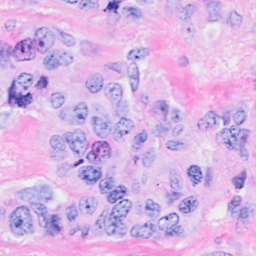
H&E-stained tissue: Breast